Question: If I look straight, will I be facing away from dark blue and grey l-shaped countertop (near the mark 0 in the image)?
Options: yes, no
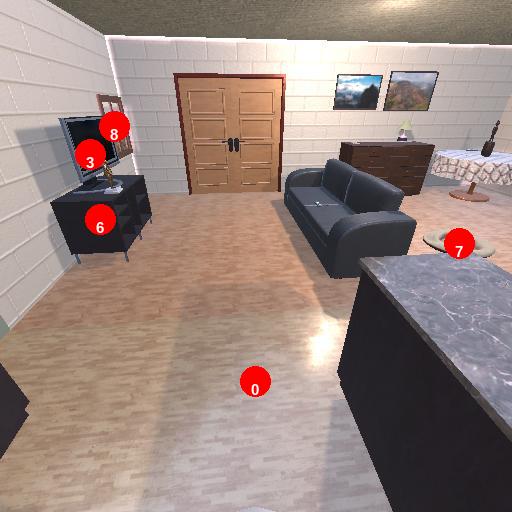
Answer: yes